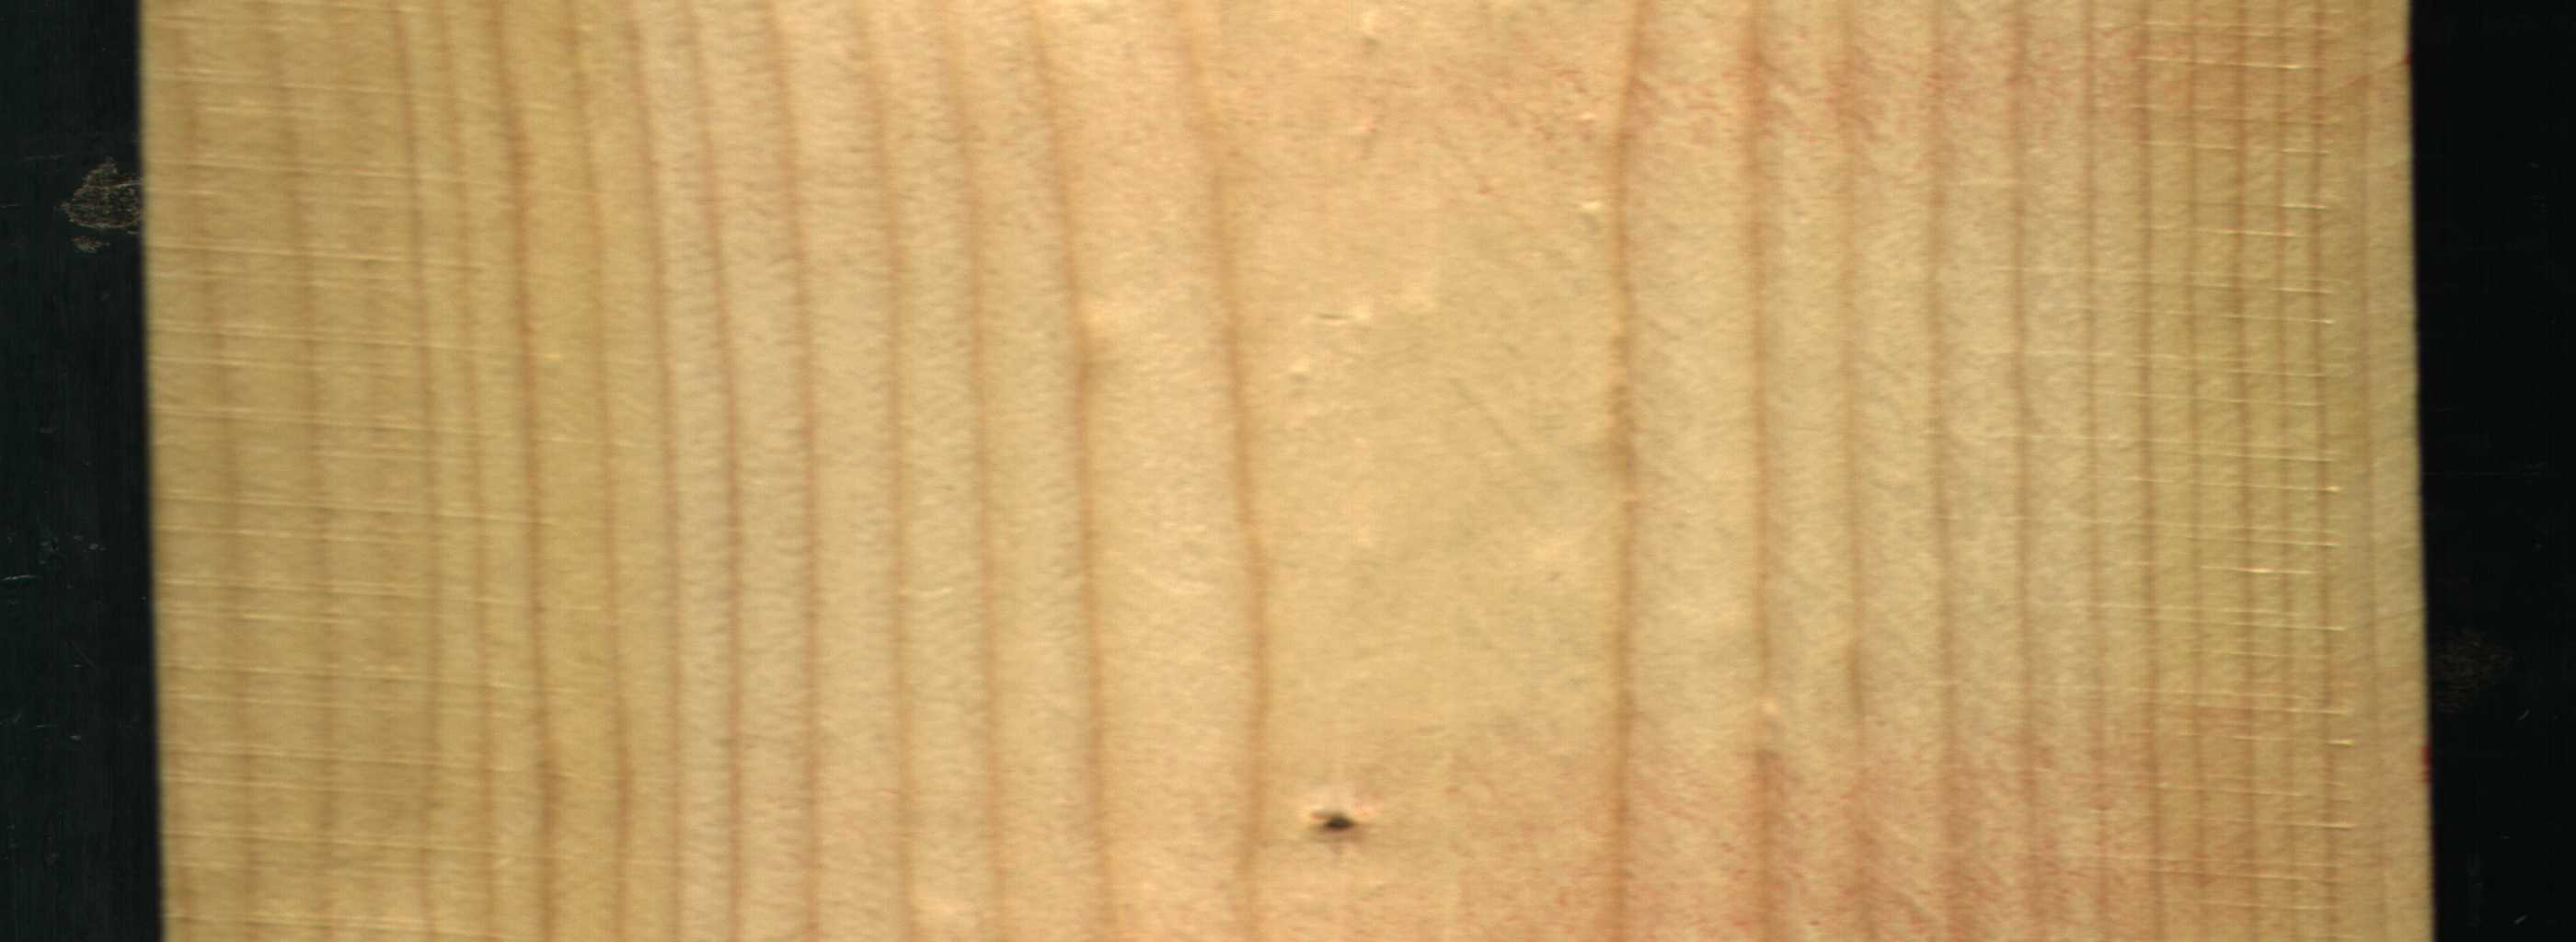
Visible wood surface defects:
Dead_Knot